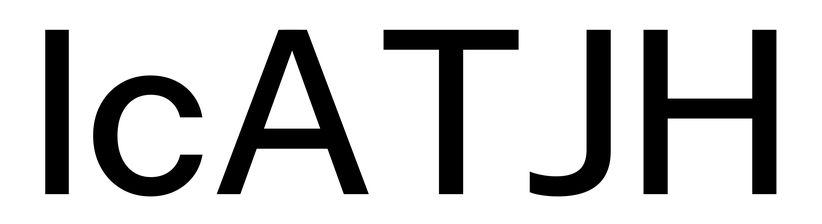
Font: InstrumentSans_Medium